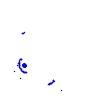
Particle: pion